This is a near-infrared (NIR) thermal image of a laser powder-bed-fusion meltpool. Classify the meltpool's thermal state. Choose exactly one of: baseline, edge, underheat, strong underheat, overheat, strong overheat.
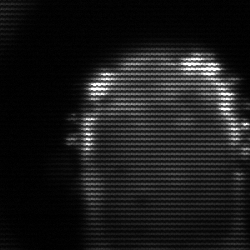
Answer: baseline